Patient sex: M
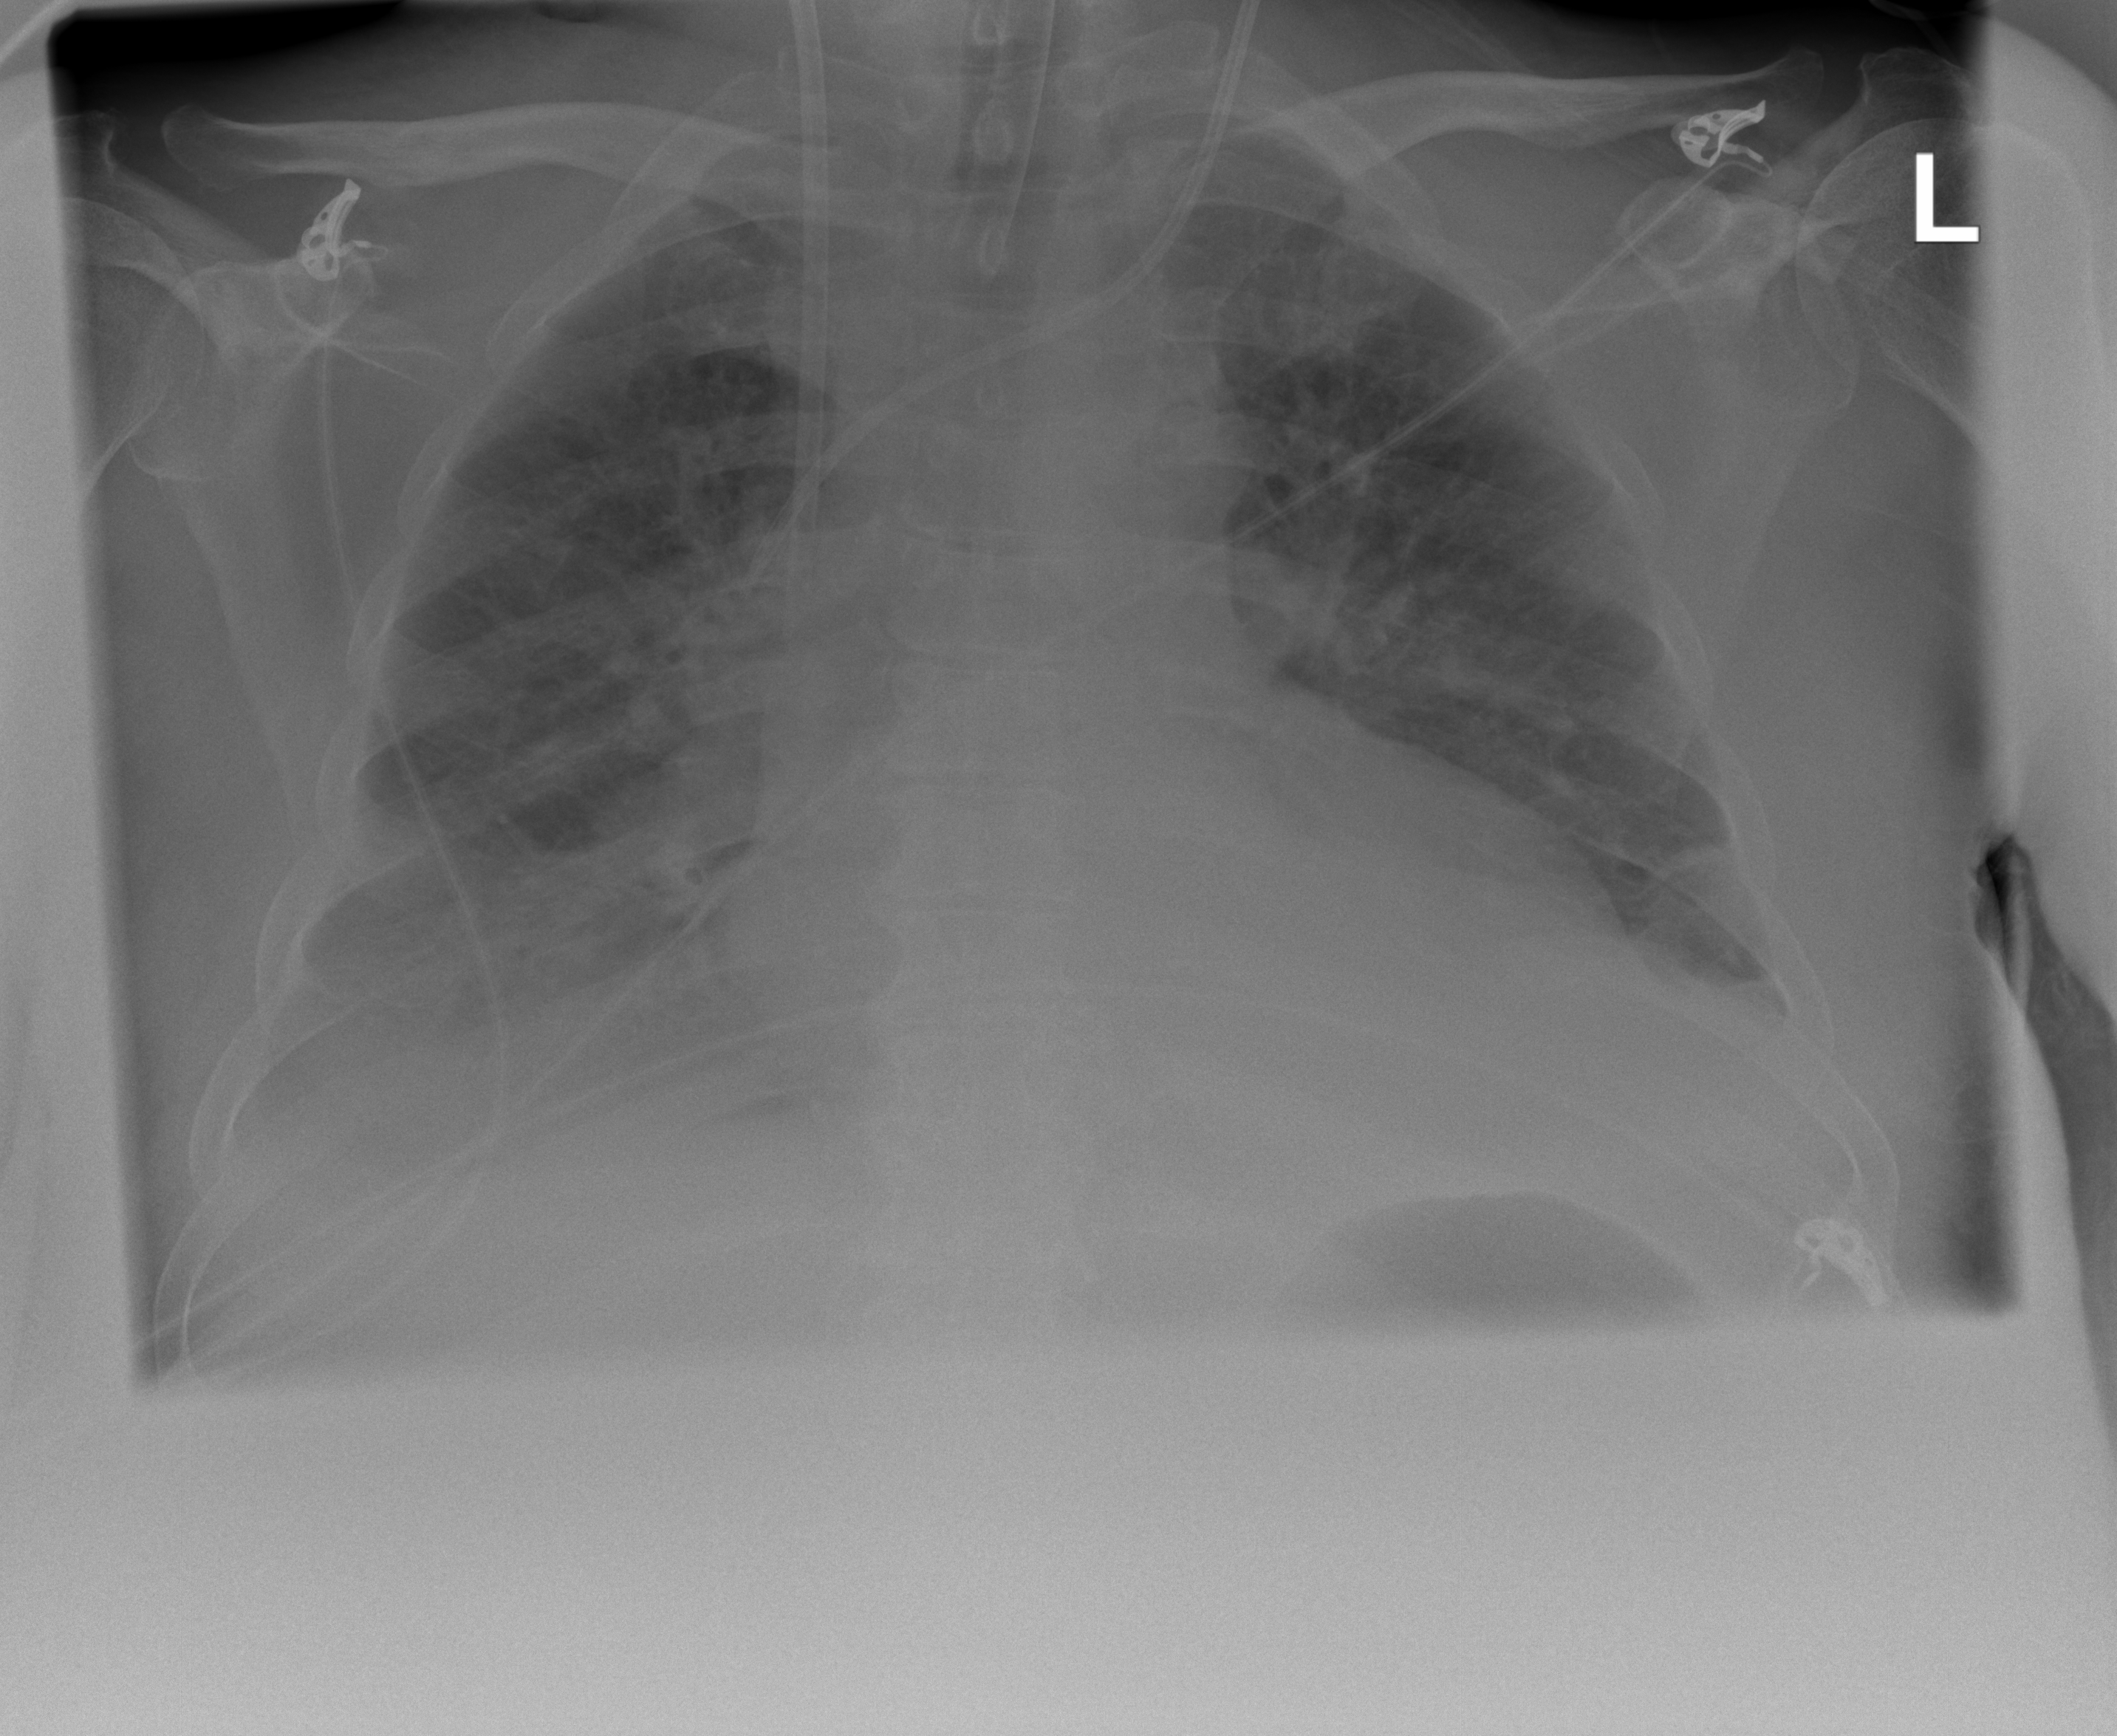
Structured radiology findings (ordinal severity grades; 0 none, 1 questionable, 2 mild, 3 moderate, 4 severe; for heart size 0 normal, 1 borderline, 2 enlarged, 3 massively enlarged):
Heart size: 0
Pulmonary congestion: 0
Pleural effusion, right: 2
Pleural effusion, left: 2
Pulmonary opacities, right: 0
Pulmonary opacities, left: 0
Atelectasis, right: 2
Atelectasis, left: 2